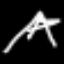
Label: pencil